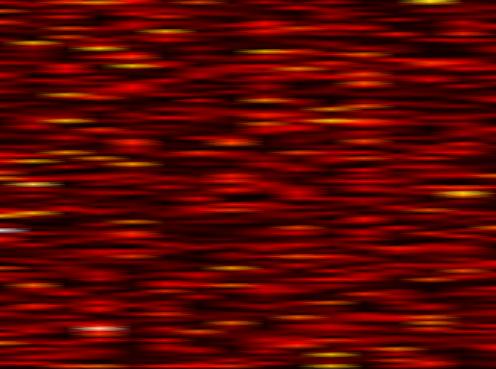
Label: UFMC